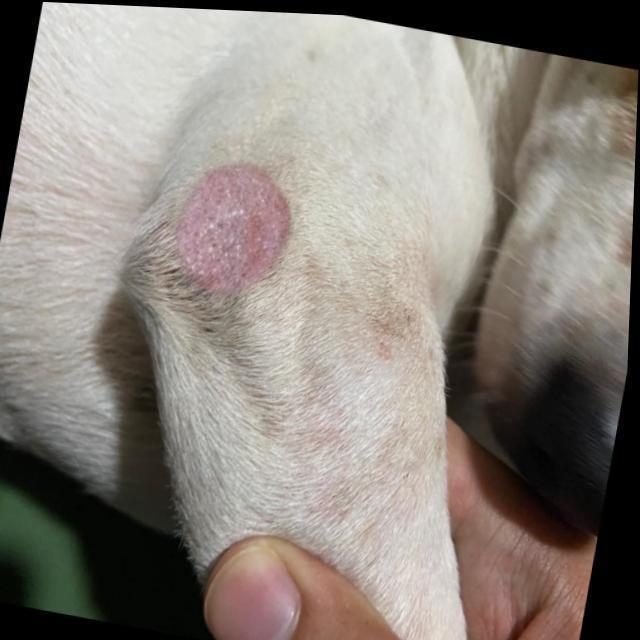
Canine ringworm (Dermatophytosis) — fungal infection caused by Microsporum or Trichophyton. Presents with circular alopecia, scaling, crusting, and broken hairs.